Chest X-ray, PA view. Patient: 62 years old, sex M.
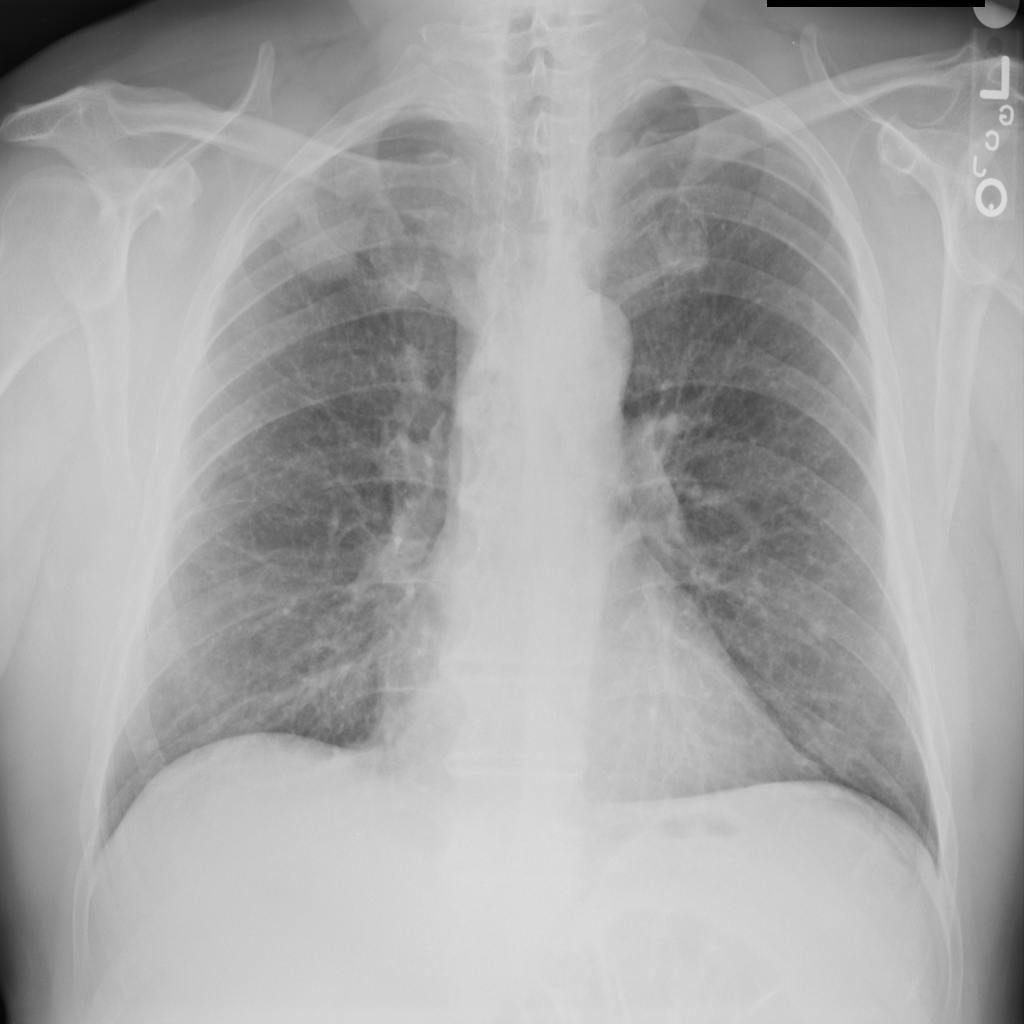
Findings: No Finding